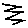
Label: zigzag